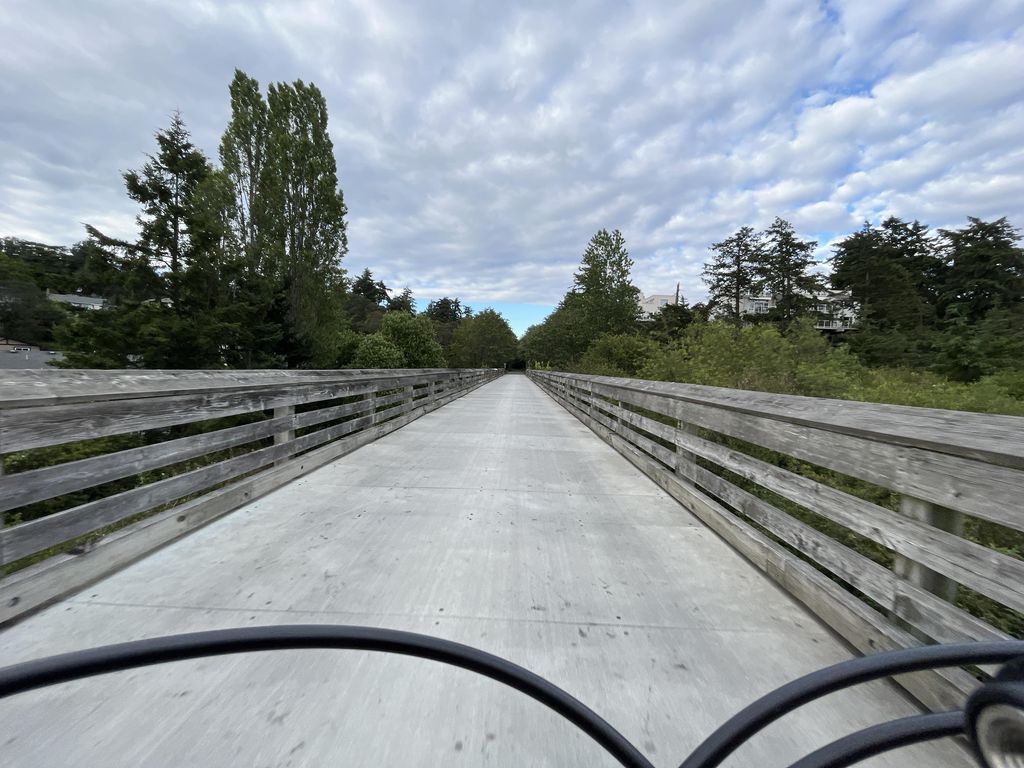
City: victoria